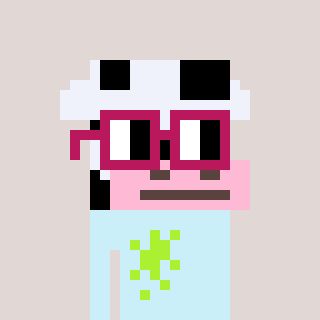
a pixel art character with square dark red glasses, a cow-shaped head and a cold-colored body on a warm background